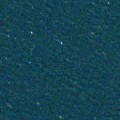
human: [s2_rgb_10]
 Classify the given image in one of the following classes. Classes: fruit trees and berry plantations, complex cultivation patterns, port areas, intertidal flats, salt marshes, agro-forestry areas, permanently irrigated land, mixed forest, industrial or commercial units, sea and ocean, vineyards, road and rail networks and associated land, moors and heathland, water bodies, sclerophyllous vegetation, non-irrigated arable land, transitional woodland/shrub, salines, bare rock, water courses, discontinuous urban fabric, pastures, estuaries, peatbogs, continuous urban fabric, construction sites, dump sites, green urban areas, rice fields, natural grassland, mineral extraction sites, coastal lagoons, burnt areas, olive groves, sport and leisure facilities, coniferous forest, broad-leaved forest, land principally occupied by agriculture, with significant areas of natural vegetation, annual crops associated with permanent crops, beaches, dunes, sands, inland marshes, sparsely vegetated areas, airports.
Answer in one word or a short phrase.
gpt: sea and ocean